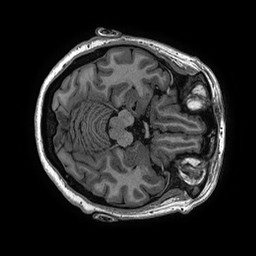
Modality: T1w
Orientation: axial
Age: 49
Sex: female
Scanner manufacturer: ge
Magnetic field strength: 3 T
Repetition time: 0.006952 s
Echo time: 0.00292 s